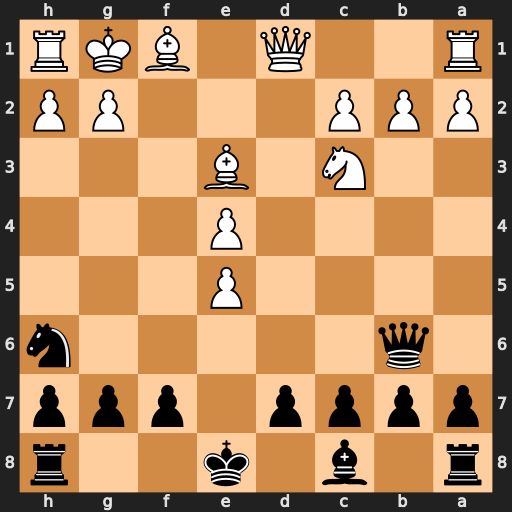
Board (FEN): r1b1k2r/pppp1ppp/1q5n/4P3/4P3/2N1B3/PPP3PP/R2Q1BKR
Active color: b
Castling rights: kq
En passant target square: -
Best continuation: Qxe3#